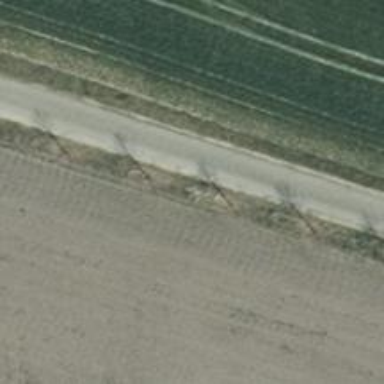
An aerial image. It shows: Avenue lined with trees.